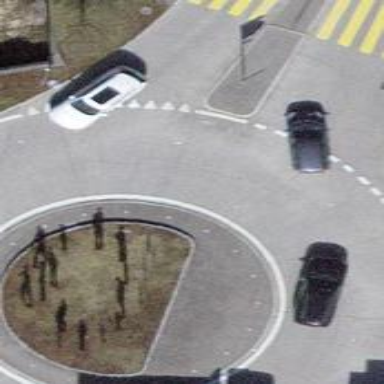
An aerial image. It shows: Concrete roundabout on primary highway.